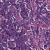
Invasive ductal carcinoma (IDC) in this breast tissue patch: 1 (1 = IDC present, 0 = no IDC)